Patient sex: M
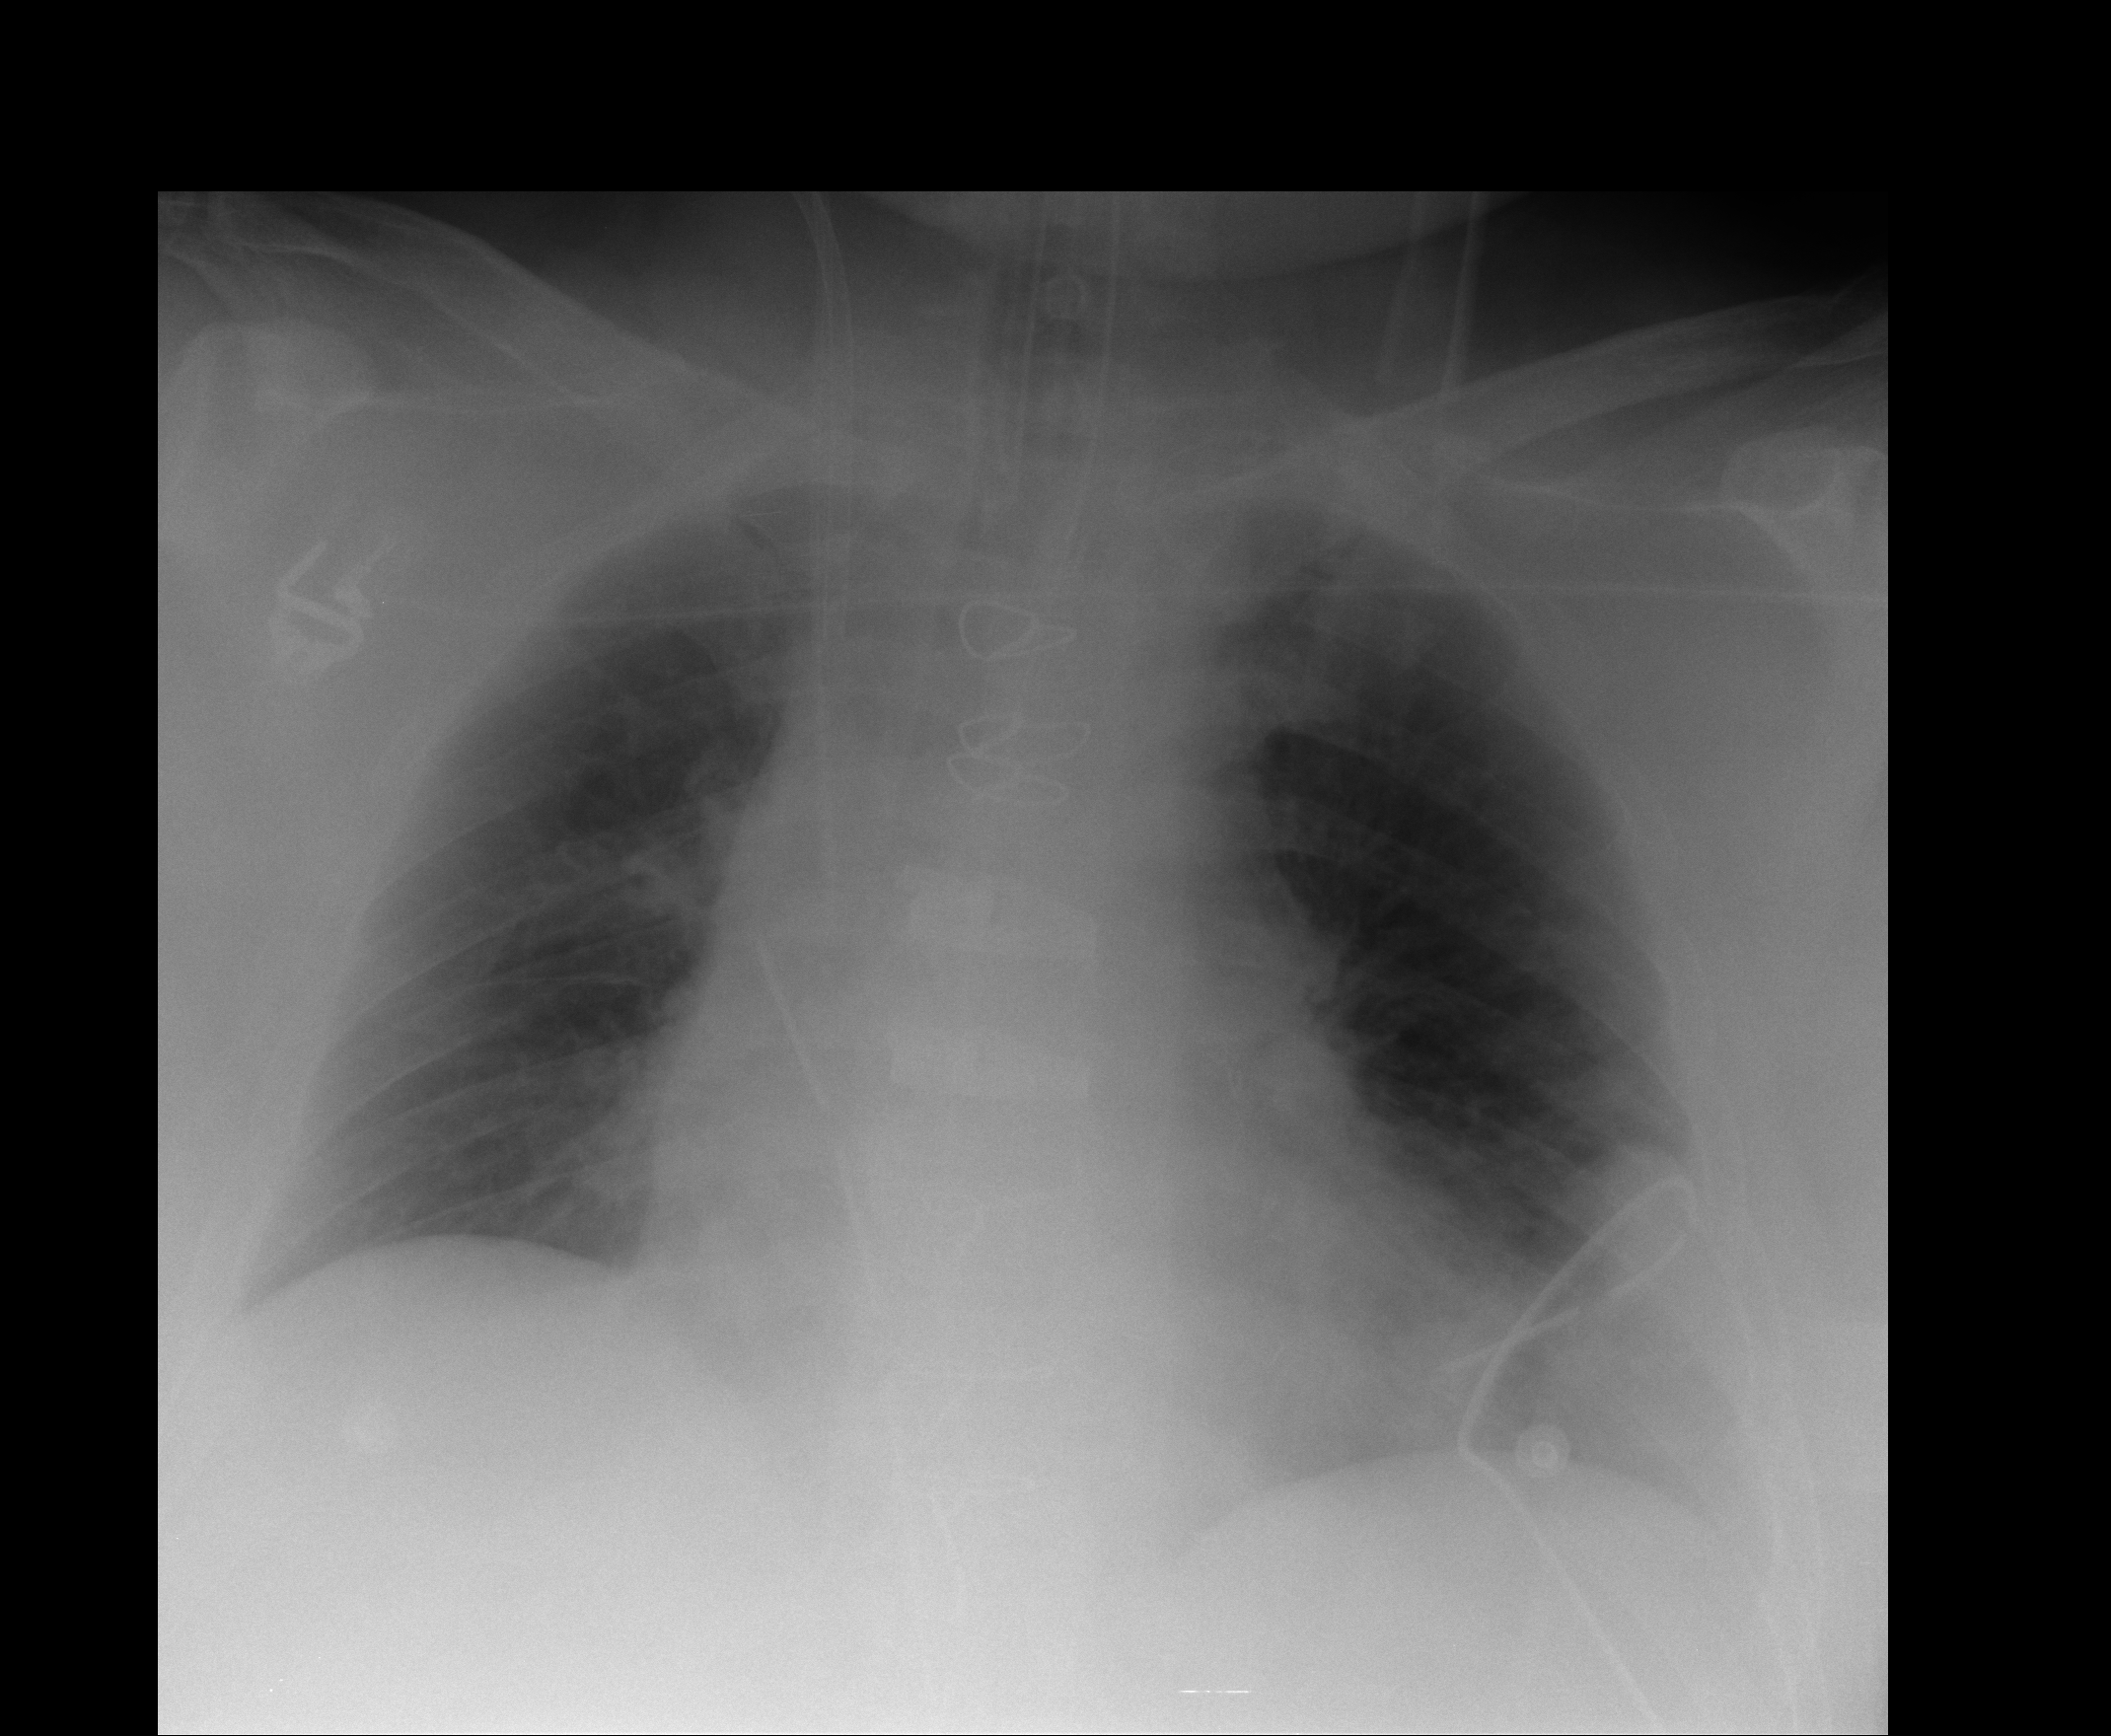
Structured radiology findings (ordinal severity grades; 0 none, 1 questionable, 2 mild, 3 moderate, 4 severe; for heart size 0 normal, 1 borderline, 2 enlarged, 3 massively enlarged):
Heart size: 2
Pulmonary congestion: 2
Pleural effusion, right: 0
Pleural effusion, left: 0
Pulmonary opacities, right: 0
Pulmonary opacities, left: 1
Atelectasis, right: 0
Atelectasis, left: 1